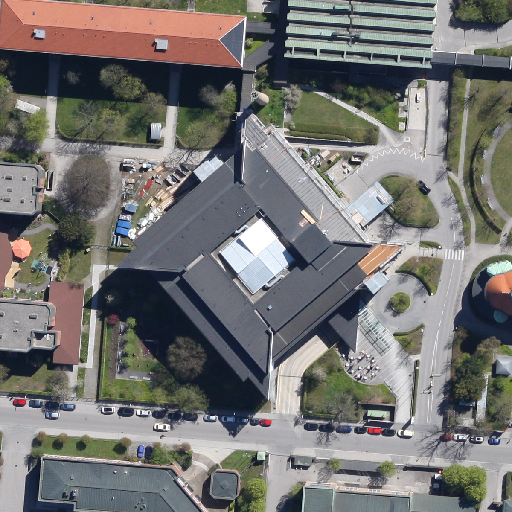
Referring expression: building along the road